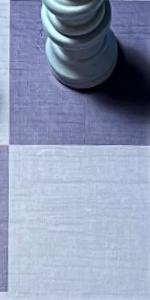
Label: Empty